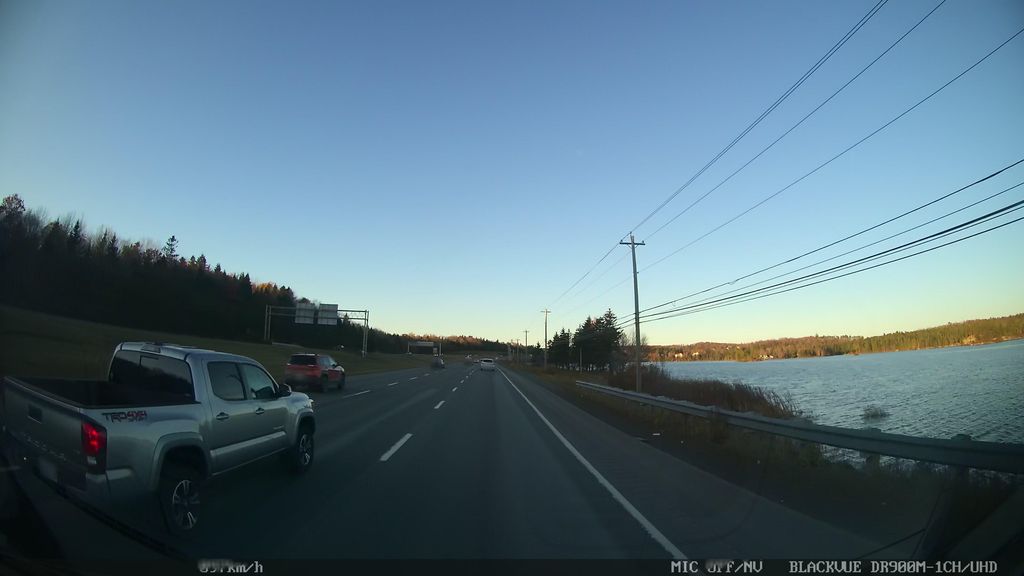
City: halifax